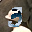
Label: 3